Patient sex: M
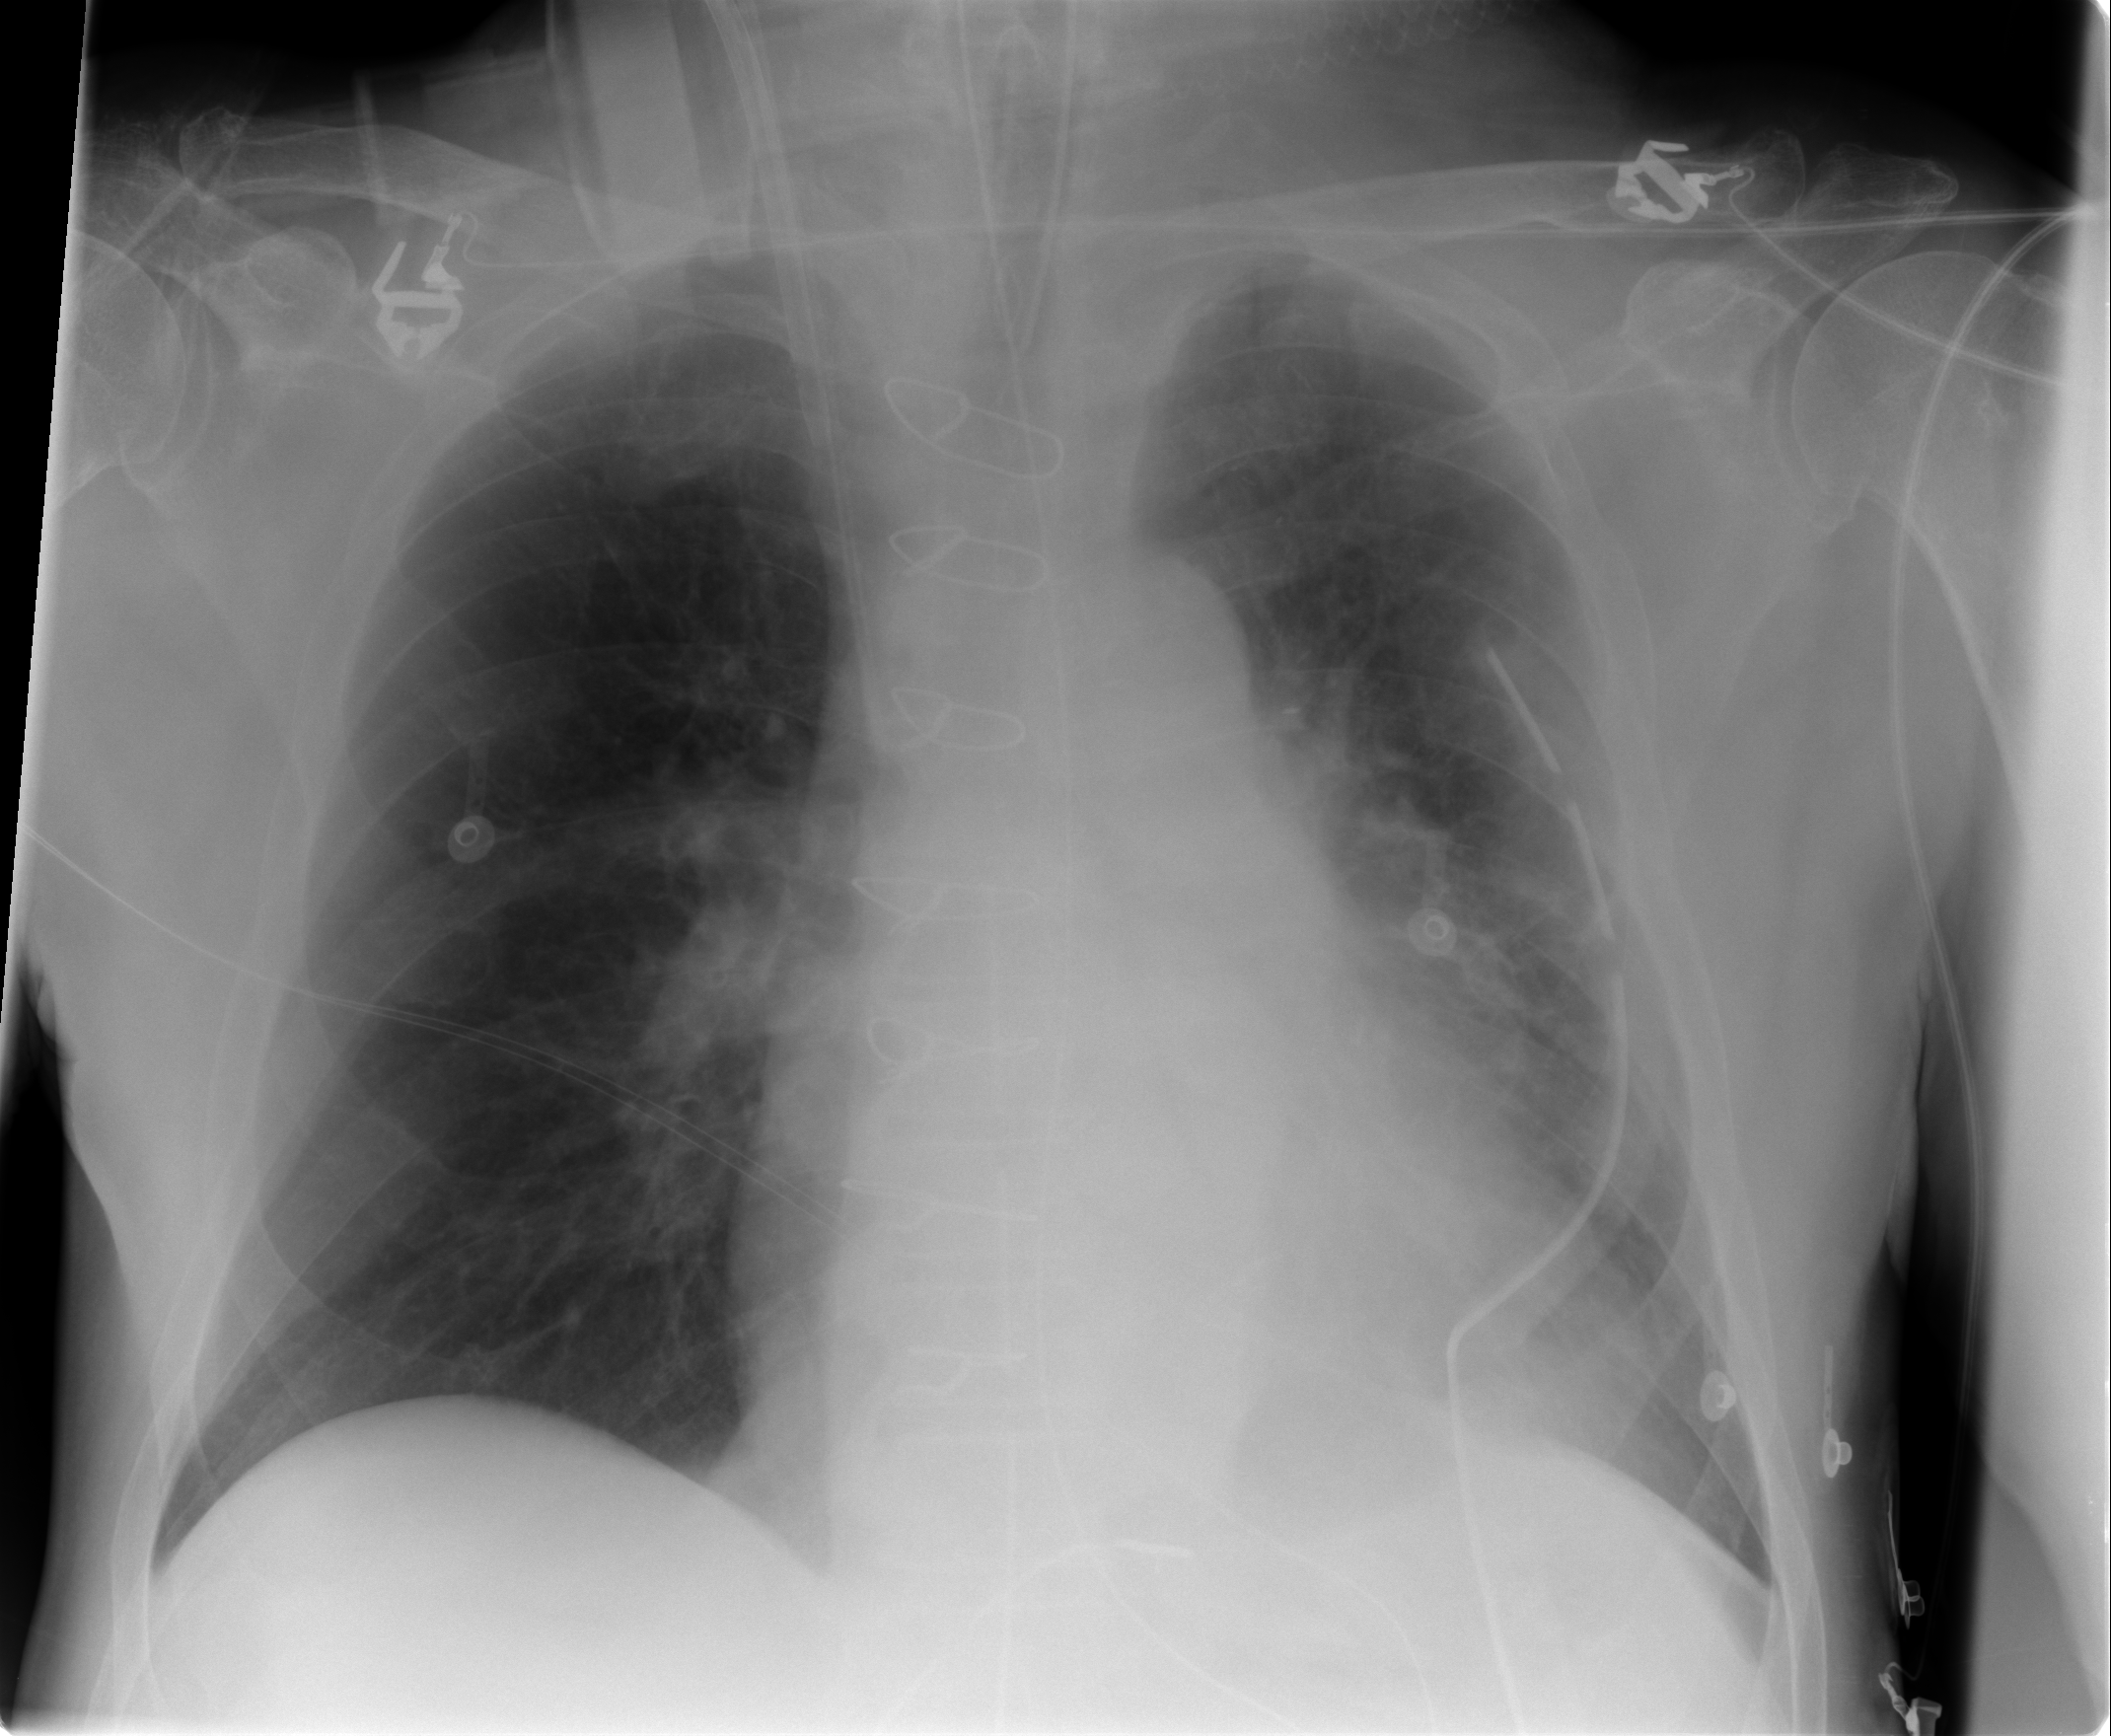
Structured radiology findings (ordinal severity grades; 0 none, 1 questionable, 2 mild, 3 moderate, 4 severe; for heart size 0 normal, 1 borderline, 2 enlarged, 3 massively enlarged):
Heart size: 2
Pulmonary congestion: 0
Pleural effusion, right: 0
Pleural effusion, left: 1
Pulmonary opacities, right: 0
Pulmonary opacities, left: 2
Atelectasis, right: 0
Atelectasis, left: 2